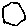
Label: hexagon